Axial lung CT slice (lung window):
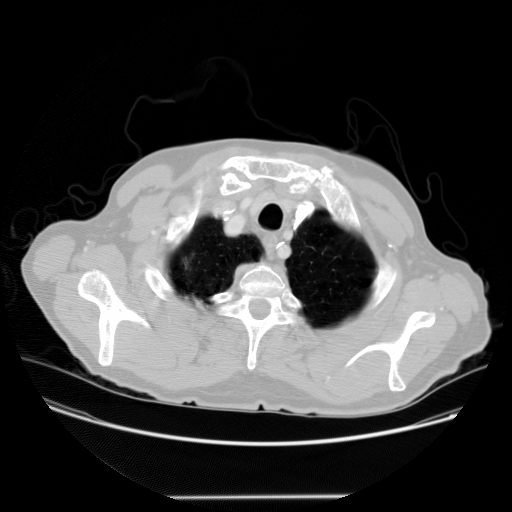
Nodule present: no